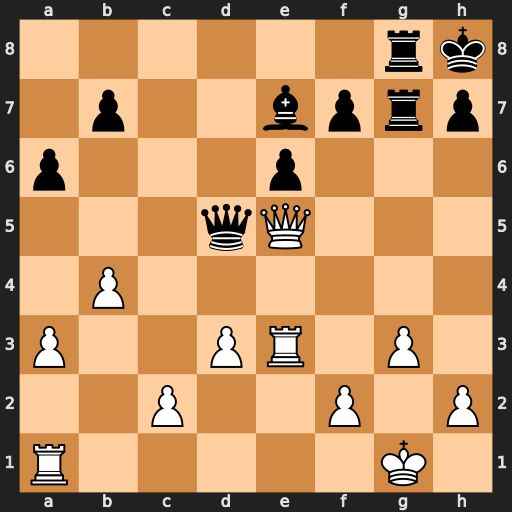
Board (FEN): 6rk/1p2bprp/p3p3/3qQ3/1P6/P2PR1P1/2P2P1P/R5K1
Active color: w
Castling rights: -
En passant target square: -
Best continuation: Qxd5 exd5 Rxe7